Question: I am trying to publish my object using Facebook Open Graph. I am using the sample code from FB .
I am not unable to understand the error code thrown by Facebook, and it does not seem to documented as well. It would be great if somebody can point me in the right direction.
'''
{
"app_id":642296222485XXXX,
"url":""http:\/\/samples.ogp.me\/649325335115XXX"",
"title":""Sample Badge"",
"image":""https:\/\/fbstatic-a.akamaihd.net\/images\/devsite\/attachment_blank.png"",
"description":""""
}
'''

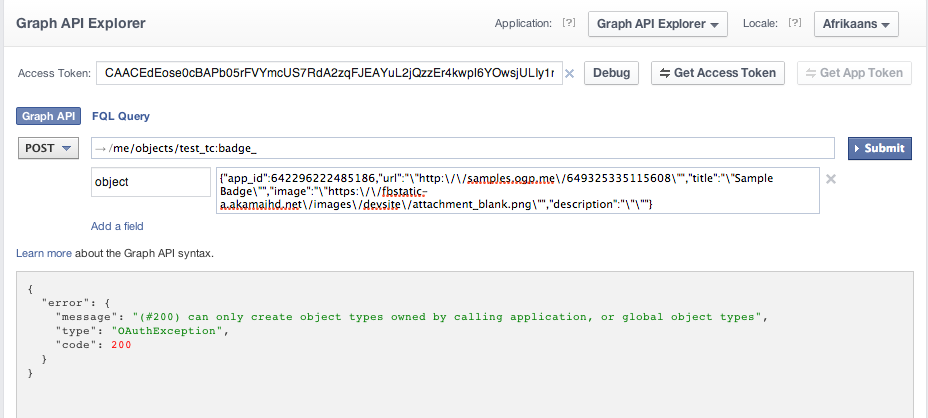
Answer: Switch the application in the Graph API Explorer to your application. The request are being made by the application "Graph API Explorer", not your app and hence the error is thrown.